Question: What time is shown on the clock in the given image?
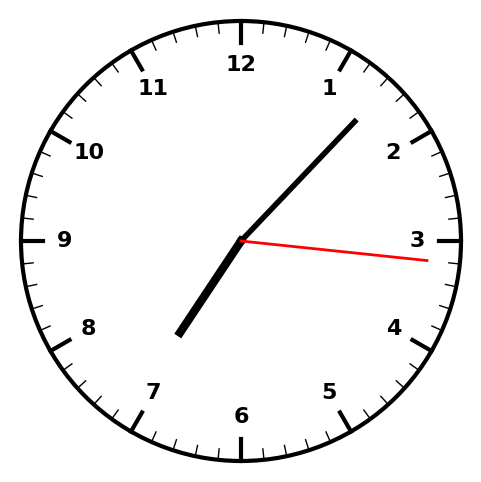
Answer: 07:07:16